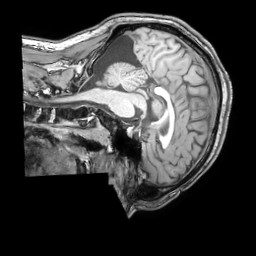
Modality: T1w
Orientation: sagittal
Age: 24
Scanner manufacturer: philips
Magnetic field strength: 3 T
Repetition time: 0.007 s
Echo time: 0.003501 s